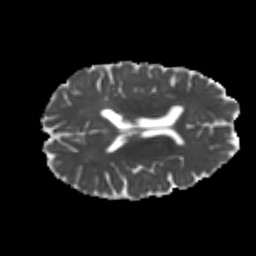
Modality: MD
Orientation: axial
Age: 23
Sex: female
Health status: healthy
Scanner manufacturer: philips
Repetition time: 7.477 s
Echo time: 0.08753 s